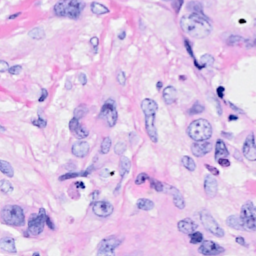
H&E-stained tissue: Breast